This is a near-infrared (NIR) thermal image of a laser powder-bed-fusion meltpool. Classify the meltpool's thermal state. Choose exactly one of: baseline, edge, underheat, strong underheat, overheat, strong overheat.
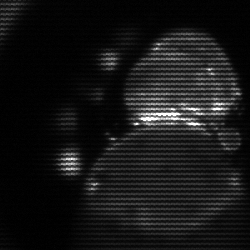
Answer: edge